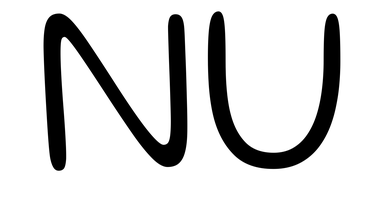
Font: Gluten_ExtraLight